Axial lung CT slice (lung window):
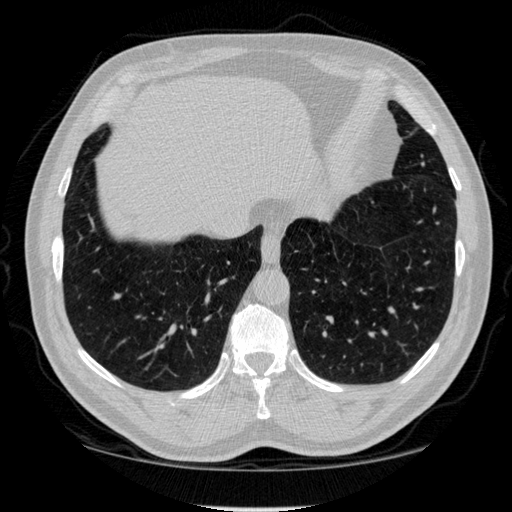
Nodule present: yes
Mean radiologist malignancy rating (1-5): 1